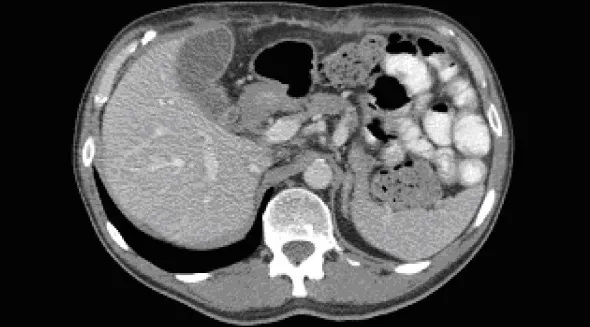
Resolution of ascites following conservative treatment.
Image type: radiology (ct)